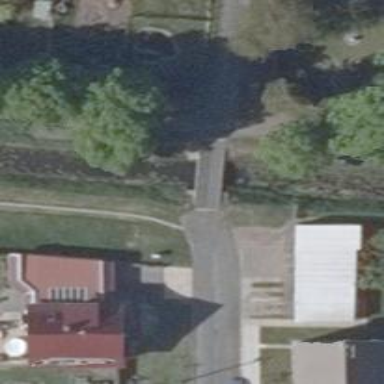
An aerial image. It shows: Paved footway.